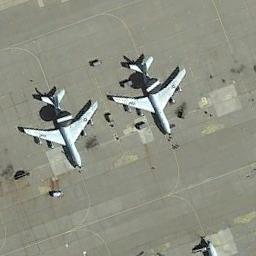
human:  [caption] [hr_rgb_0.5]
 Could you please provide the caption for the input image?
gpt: Two airplanes were neatly arranged on the airport .

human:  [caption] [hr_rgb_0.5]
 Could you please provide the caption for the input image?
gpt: Two airplanes are parked on the open place .

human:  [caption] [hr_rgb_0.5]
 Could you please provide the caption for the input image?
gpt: Here are two planes docked side by side .

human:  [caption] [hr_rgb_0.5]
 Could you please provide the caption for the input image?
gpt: Two adjacent planes parked in a line on the open area and two green signs on two planes .

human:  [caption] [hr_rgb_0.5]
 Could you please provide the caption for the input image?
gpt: Several cars were around the two planes .